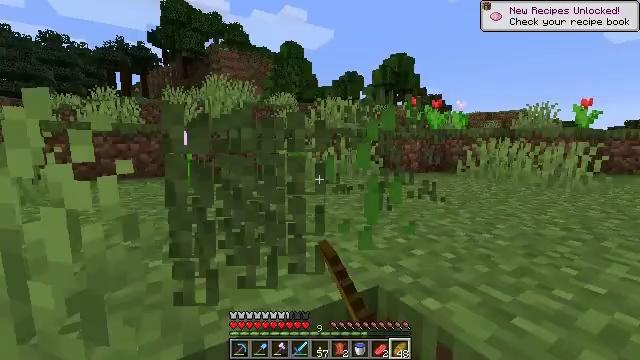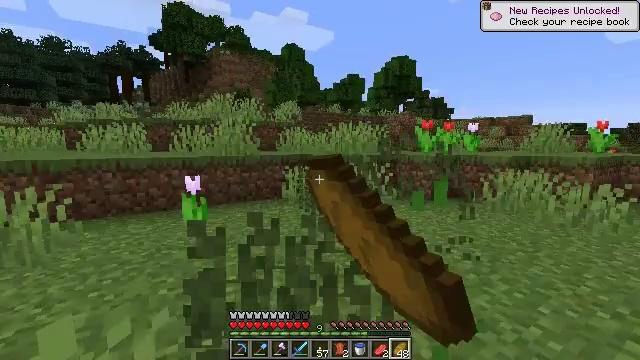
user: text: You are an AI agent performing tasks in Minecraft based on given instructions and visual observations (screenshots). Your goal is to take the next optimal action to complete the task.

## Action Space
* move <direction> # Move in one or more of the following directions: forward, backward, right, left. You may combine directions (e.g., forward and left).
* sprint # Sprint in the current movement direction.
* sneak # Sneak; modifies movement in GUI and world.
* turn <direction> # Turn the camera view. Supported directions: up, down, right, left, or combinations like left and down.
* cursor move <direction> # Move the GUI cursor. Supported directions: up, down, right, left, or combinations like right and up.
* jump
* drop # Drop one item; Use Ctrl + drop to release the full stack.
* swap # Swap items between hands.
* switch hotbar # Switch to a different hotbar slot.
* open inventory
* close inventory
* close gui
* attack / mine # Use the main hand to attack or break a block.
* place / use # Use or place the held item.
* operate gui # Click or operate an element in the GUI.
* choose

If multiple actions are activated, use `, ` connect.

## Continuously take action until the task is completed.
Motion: motion action
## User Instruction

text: Pick the pink tulip from the ground.
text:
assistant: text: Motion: move forward and move left, attack / mine, jump
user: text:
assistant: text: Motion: attack / mine, jump